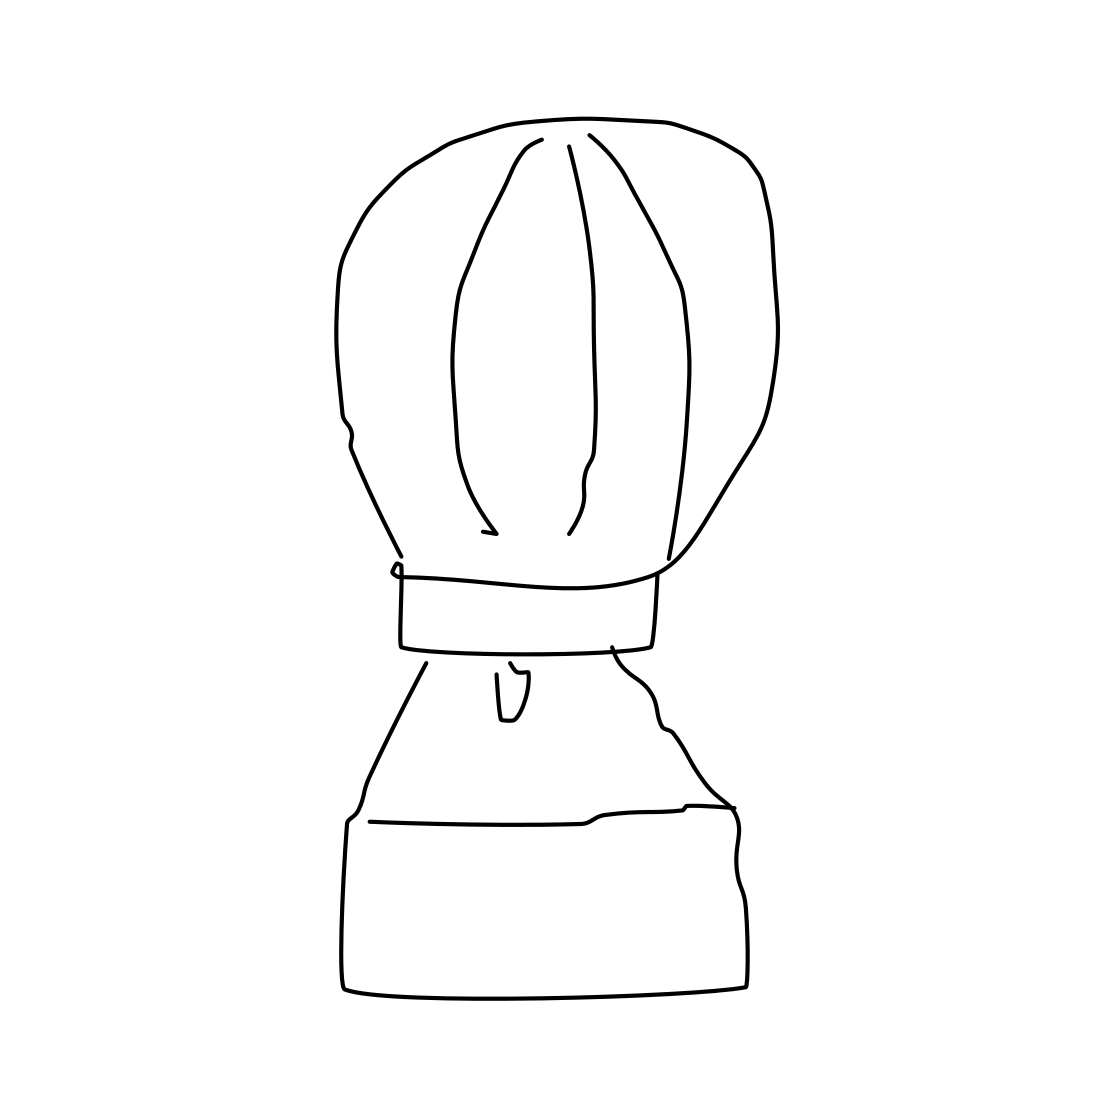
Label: hot air balloon